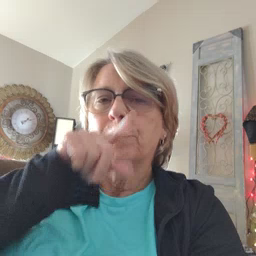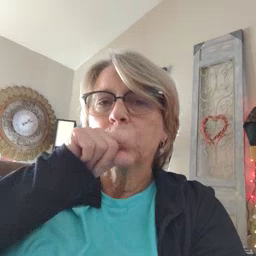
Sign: bird